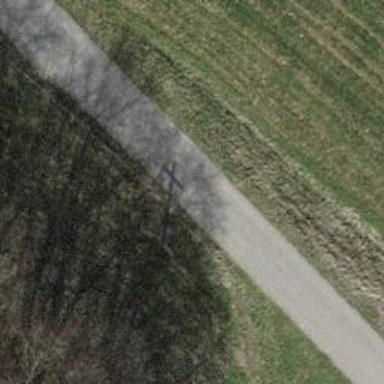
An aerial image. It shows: Historic wayside cross.